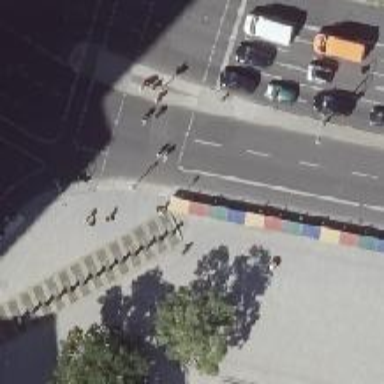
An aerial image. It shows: Sidewalk along the footway.